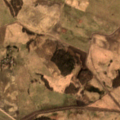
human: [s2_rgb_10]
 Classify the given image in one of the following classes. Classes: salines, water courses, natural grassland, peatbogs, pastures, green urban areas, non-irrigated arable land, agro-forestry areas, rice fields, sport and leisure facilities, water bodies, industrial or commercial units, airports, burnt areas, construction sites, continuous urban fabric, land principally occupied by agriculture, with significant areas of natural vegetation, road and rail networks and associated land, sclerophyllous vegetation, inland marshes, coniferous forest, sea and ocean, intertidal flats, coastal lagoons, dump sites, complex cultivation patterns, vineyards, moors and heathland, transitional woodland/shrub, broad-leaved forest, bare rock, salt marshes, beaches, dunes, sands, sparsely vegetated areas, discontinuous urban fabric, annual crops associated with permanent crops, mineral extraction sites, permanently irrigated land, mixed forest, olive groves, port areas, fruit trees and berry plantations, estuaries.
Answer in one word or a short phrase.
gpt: non-irrigated arable land, pastures, complex cultivation patterns, land principally occupied by agriculture, with significant areas of natural vegetation, mixed forest